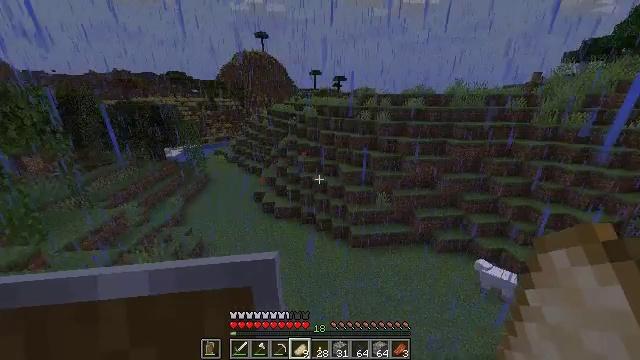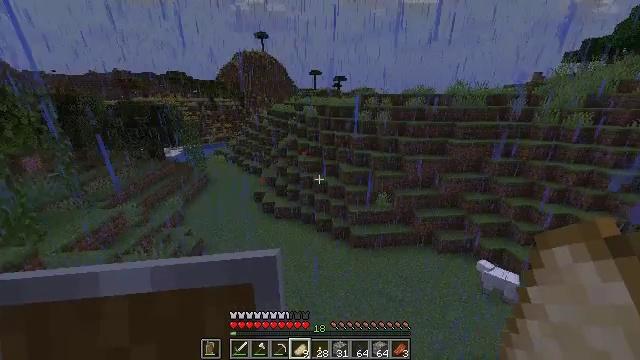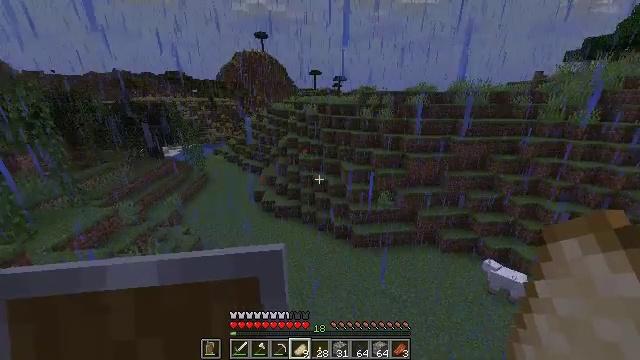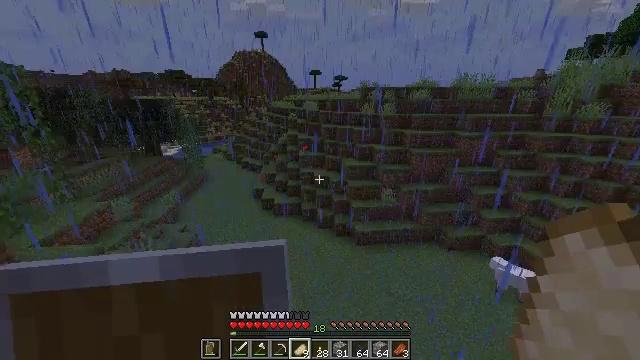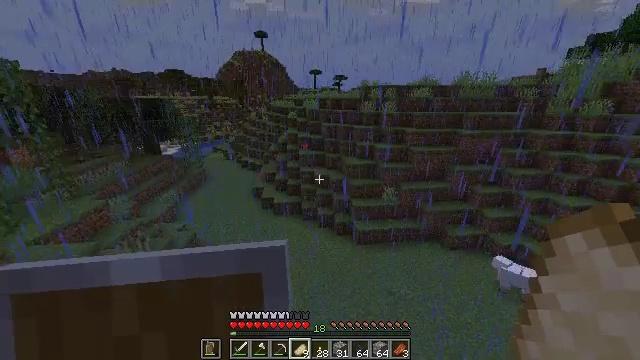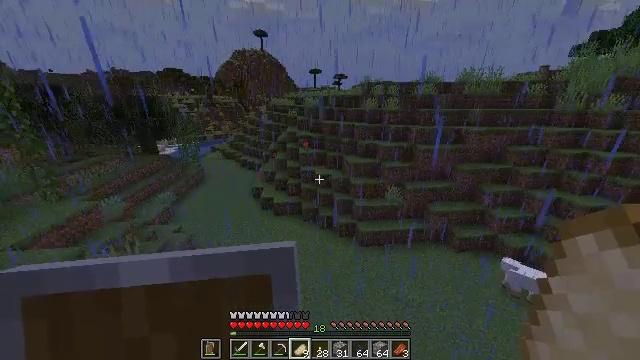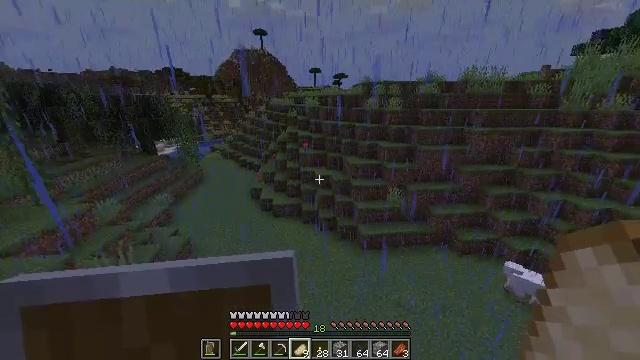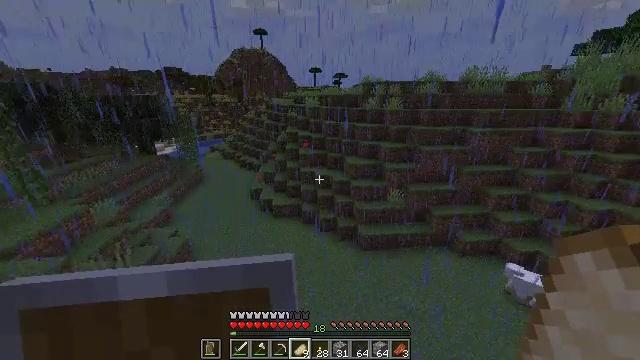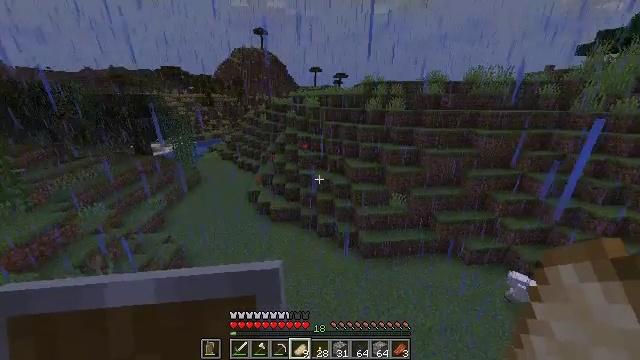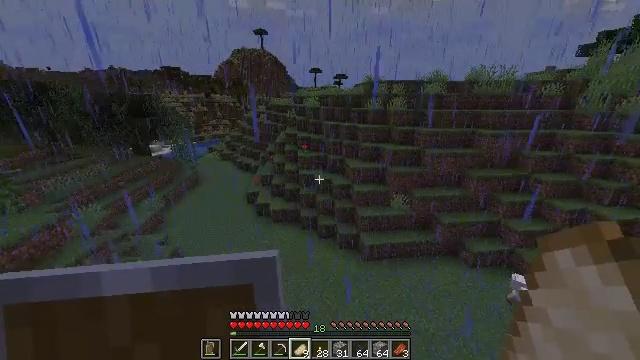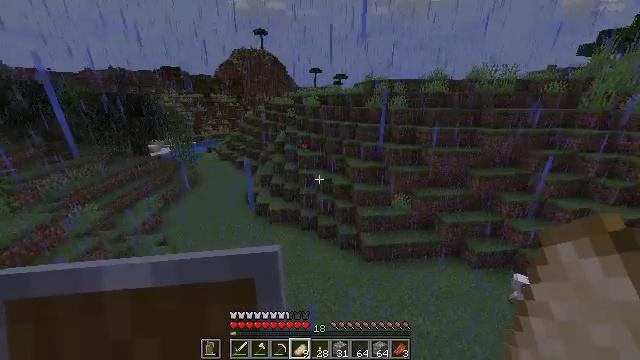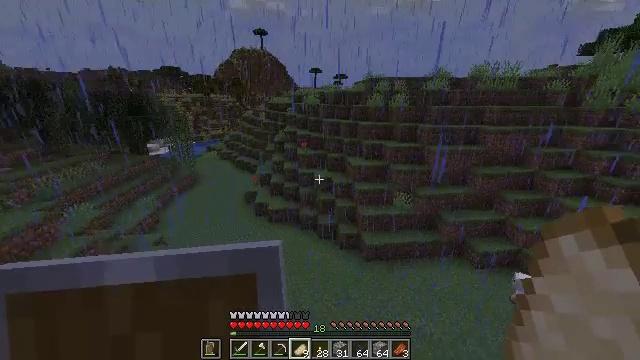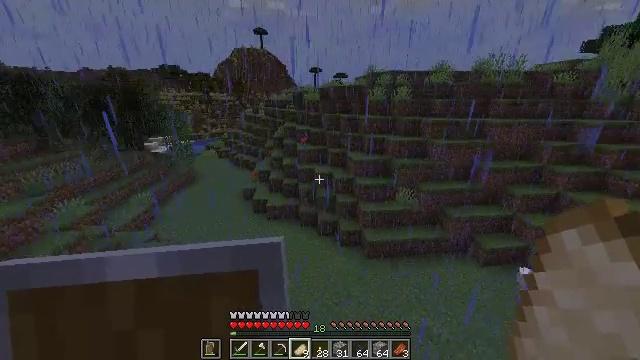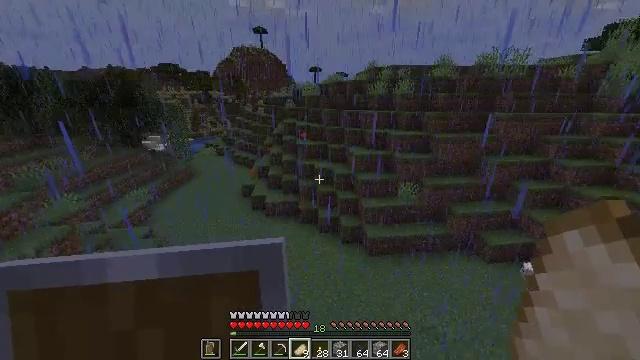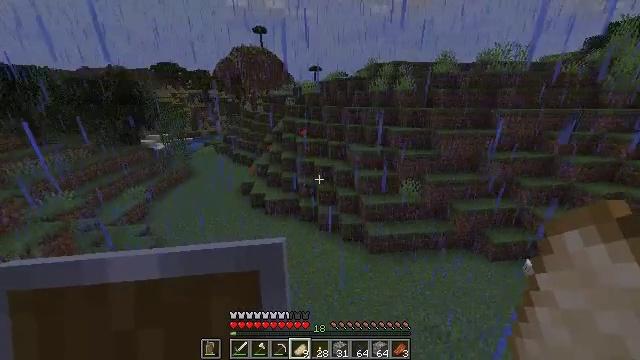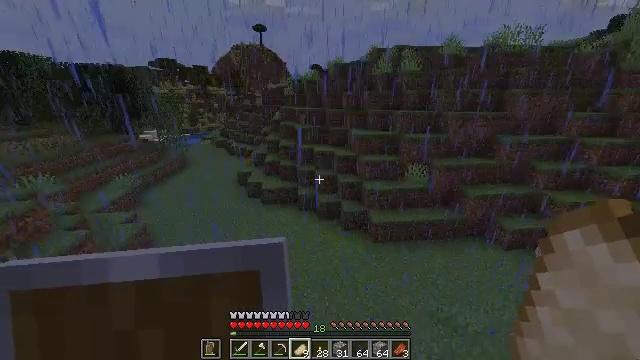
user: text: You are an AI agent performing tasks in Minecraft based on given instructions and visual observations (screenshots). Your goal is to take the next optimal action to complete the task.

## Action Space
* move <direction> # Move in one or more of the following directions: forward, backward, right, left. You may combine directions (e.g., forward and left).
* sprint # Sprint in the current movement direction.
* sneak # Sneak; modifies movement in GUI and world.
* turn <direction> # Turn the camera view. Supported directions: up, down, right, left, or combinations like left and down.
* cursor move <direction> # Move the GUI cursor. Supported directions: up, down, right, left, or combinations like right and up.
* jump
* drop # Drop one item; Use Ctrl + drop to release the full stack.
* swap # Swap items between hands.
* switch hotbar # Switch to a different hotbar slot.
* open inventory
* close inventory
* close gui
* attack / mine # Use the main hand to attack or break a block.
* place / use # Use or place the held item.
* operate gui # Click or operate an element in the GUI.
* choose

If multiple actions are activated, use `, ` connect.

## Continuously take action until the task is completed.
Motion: motion action
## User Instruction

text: Remove an apple from the inventory.
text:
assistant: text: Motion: move forward, sprint
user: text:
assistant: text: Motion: move forward, sprint
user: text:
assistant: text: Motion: move forward, sprint
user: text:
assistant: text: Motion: move forward
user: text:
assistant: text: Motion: move forward
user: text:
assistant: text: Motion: move forward
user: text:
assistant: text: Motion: move forward
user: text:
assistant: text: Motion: move forward
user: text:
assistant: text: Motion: move forward
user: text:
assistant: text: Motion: move forward
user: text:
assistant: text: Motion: move forward
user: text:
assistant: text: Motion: move forward
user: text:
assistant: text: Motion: move forward
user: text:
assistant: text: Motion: move forward
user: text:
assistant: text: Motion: move forward
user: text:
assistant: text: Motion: move forward
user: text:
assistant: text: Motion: move forward
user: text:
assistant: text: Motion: move forward
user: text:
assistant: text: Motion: move forward
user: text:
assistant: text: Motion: move forward
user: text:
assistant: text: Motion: move forward
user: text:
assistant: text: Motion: move forward
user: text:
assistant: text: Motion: move forward
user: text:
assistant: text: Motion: move forward
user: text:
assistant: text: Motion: move forward
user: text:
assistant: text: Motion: move forward
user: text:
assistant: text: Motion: move forward
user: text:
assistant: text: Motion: move forward
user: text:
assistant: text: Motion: move forward
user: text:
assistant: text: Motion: move forward